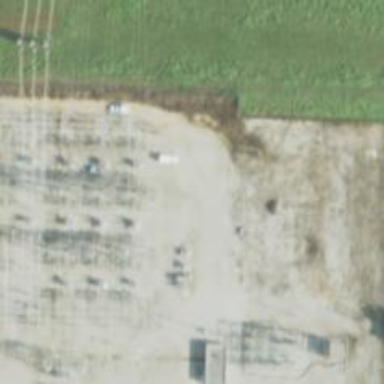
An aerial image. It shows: Switch for power supply.